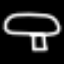
Label: mushroom